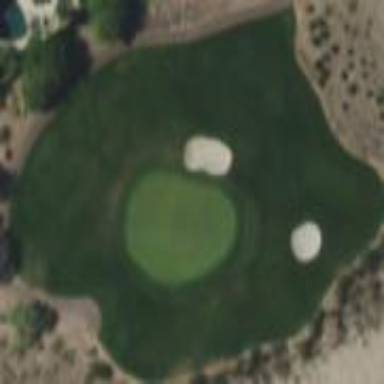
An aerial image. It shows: Area of rough grass used for golf.